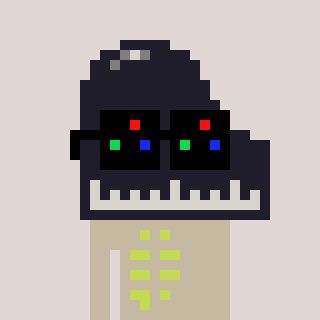
a pixel art character with square black sunglasses, a piano-shaped head and a bege-colored body on a warm background